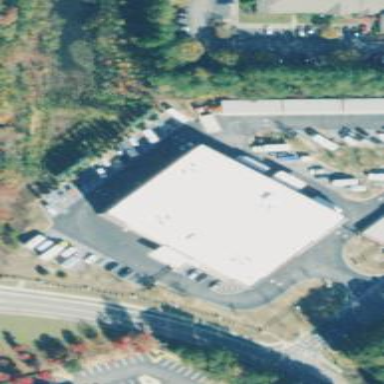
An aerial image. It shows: Building used for storage rental.